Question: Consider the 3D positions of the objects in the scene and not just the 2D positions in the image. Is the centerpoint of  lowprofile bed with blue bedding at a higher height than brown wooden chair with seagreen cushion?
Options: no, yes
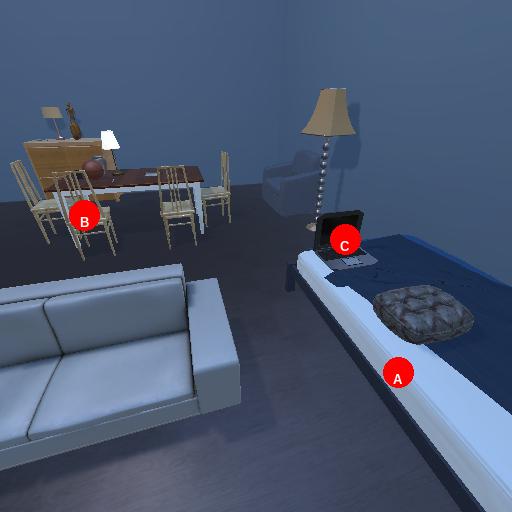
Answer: no